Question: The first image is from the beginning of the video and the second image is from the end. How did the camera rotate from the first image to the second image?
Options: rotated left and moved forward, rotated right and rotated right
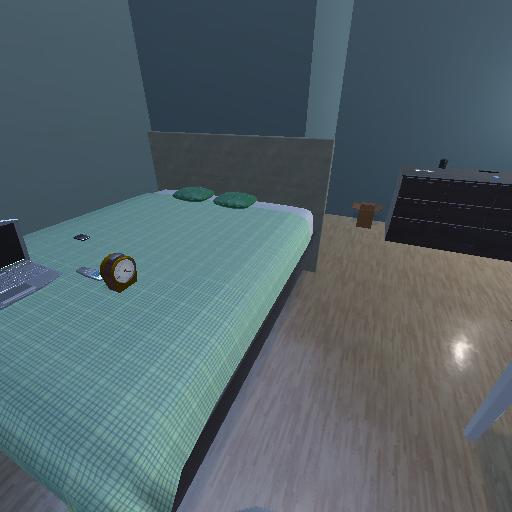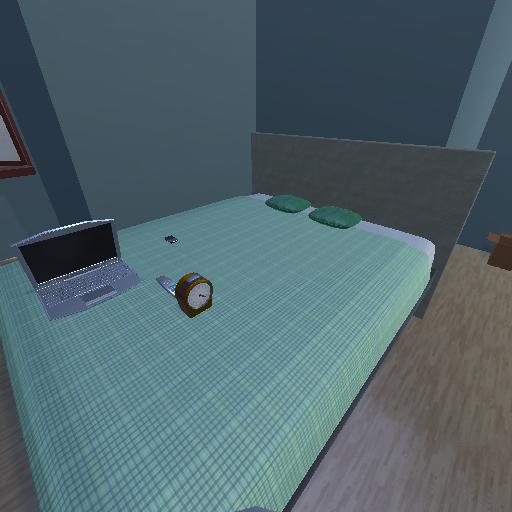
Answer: rotated left and moved forward